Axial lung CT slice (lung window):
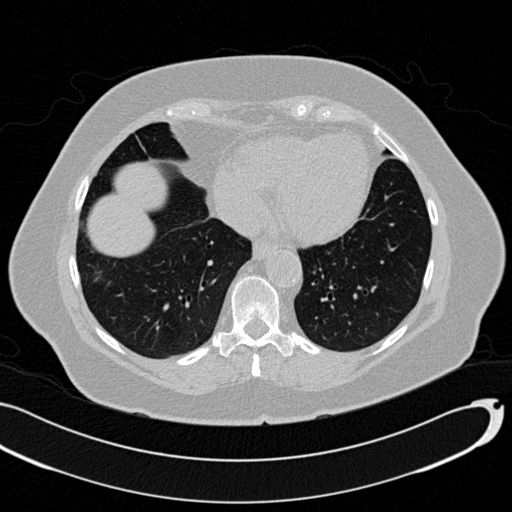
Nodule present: no